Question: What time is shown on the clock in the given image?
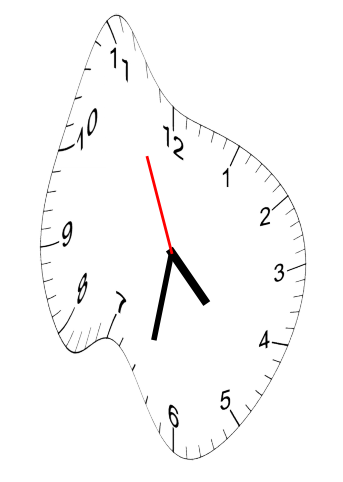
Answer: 04:31:56